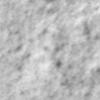
Label: no_change